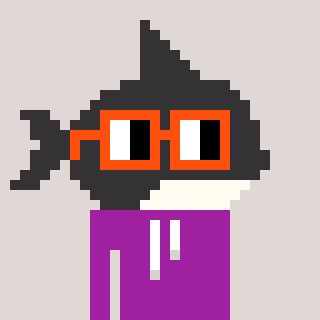
a pixel art character with square orange glasses, a orca-shaped head and a magenta-colored body on a warm background